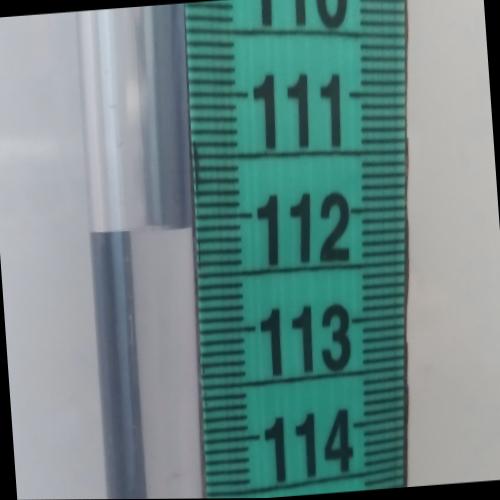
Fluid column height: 112.1 cm